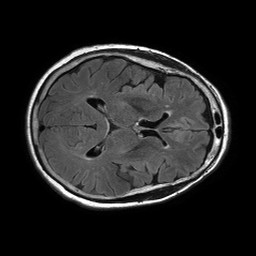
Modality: FLAIR
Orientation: axial
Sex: female
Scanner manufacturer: philips
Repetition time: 11 s
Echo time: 0.125 s